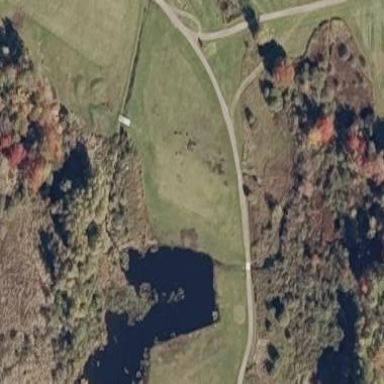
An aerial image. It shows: Well-maintained golf fairway within grassy area designated for the sport of golf.